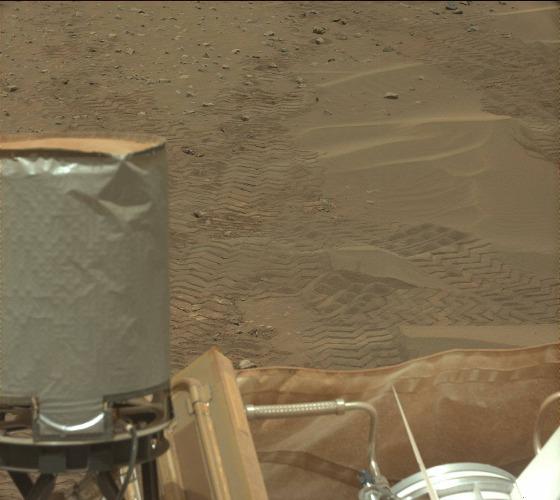
Terrain classes present: Background, Gravel / Sand / Soil, Track